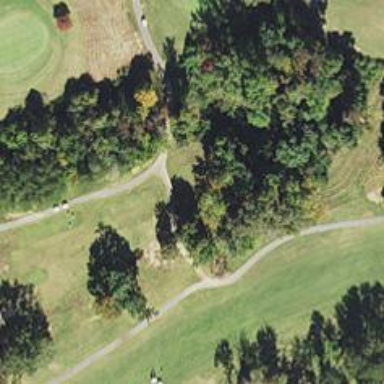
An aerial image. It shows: Path designed for golf carts.